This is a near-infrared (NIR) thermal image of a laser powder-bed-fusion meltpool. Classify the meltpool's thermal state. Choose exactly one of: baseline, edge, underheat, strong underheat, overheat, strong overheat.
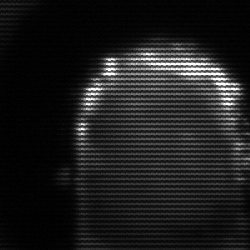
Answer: baseline